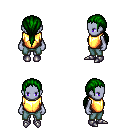
a pixel art fantasy rpg character, female body template, dark elf, purple skin, gold chest armor, teal pants, green ponytail hairstyle, metal boots, four views (front, back, left, right), 2x2 character sprite sheet, small pixel art, hard edges, no anti-aliasing